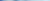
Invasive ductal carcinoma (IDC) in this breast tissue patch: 0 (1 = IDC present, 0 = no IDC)